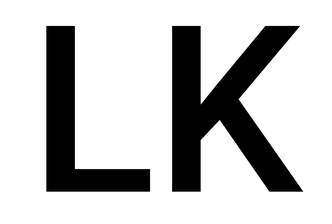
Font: Roboto_Medium